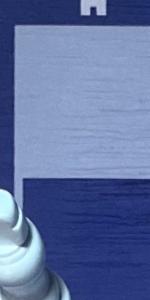
Label: Empty